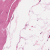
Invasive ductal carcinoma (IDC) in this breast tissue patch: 0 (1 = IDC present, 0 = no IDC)